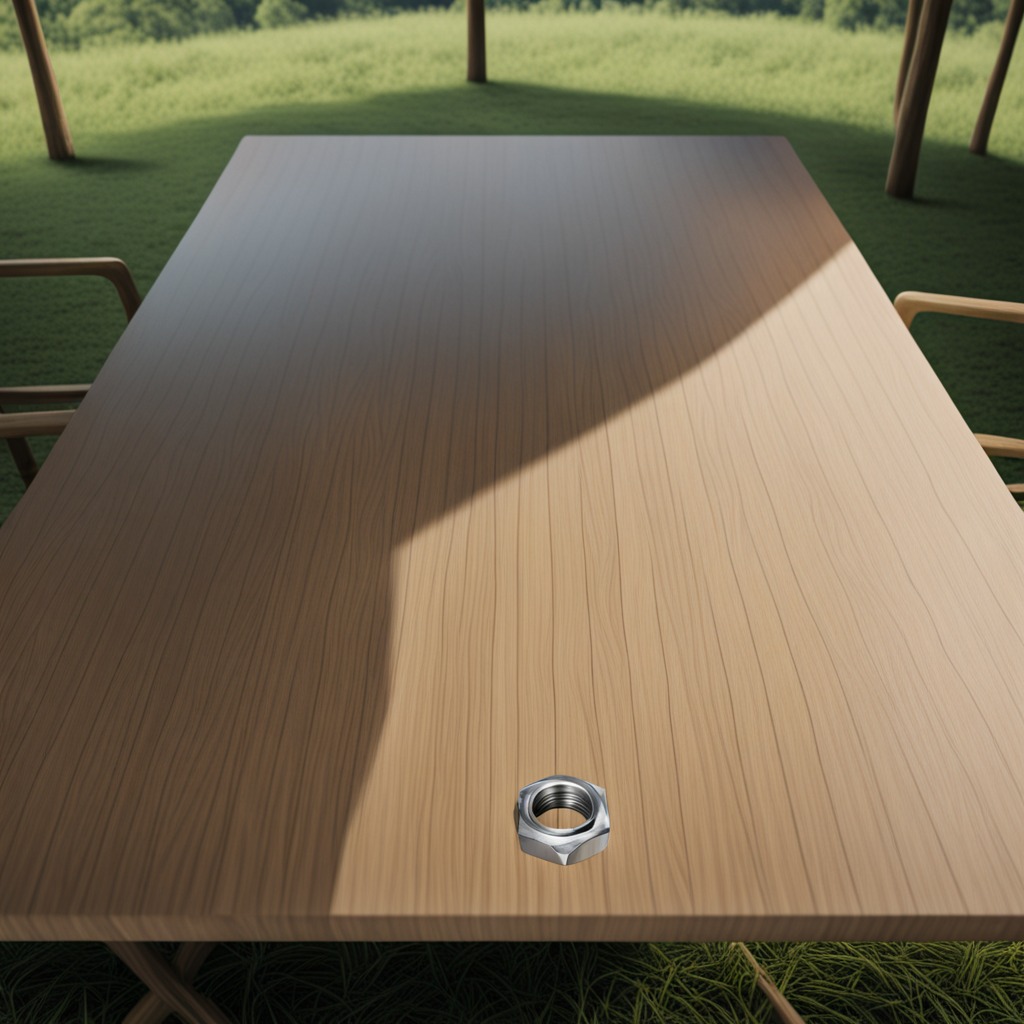
A metal nut is lying on a wooden table inside a jungle field workshop tent.